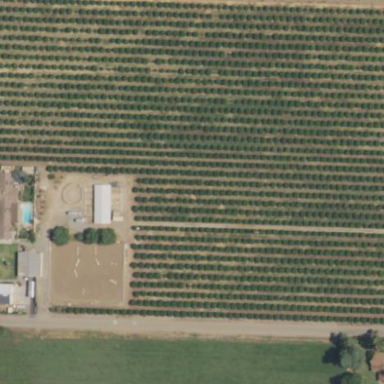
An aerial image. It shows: Orange orchard with rows of vibrant orange trees.